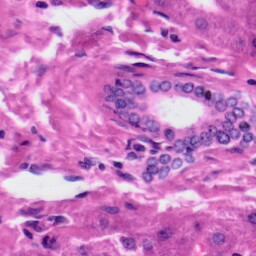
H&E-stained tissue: Liver